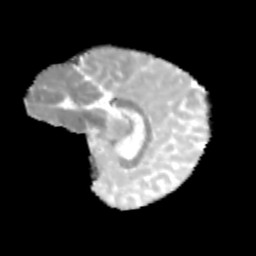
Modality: MD
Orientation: sagittal
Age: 11
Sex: female
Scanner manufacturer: siemens
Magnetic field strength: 3 T
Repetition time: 3.8 s
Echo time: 0.07 s